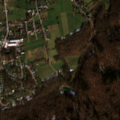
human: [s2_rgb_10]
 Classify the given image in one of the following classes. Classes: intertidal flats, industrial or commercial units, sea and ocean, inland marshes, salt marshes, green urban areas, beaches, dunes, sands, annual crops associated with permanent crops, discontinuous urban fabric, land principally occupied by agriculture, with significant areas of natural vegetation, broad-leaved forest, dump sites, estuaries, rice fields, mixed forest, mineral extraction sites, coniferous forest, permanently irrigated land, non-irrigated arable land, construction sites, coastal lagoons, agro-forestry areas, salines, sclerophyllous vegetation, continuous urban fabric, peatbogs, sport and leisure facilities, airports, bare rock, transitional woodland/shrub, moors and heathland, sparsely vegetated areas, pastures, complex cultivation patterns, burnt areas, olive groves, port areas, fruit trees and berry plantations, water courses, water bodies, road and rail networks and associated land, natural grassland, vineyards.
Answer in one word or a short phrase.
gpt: discontinuous urban fabric, complex cultivation patterns, land principally occupied by agriculture, with significant areas of natural vegetation, broad-leaved forest